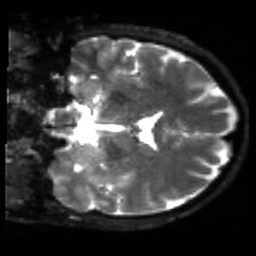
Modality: sbref
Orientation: coronal
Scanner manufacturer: siemens
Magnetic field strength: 3 T
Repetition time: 4 s
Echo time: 0.0594 s